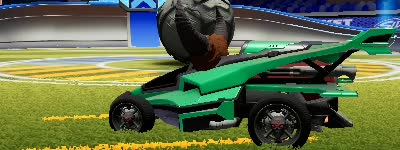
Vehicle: aftershock